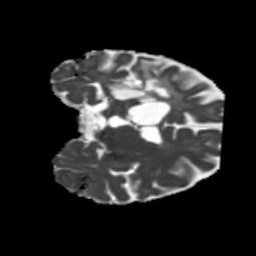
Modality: MD
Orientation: coronal
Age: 60
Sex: male
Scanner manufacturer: siemens
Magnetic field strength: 3 T
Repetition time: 5.25 s
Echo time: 0.08 s